Problem: meta_game (2023, round2)

Hacker Cup contest strategy often involves a metagame, where choosing which problems to work on might just be an important decision. On a Quest to become more Pro, you encounter an oracle promising to teach you the contest meta if you play her own Meta-game.

The oracle presents a peg board with \(2N\) moving dots. The initial \(y\)-positions of the dots are given as two arrays \(A_{1..N}\) and \(B_{1..N}\). Each second, simultaneously, \(A_1\) will move to the end of \(B\), while \(B_1\) will move to the end of \(A\) (with all elements shifting left accordingly).

You can connect the dots to form a *Meta-like logo* if all of the following are true:
* For the first half of both arrays, each dot in \(A\) is below the corresponding dot in \(B\).
* For the last half of both arrays, each dot in \(A\) is above the corresponding dot in \(B\).
* \(A\) equals the reverse of \(B\).

Formally:
* \(A_i < B_i\) for every \(i < (N+1)/2\)
* \(A_i > B_i\) for every \(i > (N+1)/2\)
* \(A_i = B_{N-i+1}\) for every \(i = 1..N\)

Note that if \(N\) is odd, the arrays' middle elements are not subject to the first two constraints.

The following is a visualization of a Meta-like logo (corresponding to the first sample case), with dots in \(A\) shown in red and dots in \(B\) shown in blue.

{{PHOTO_ID:359057163229199|WIDTH:500}}

You must answer the oracle: how many seconds must pass before the first time a Meta-like logo appears? If one never appears, output \(-1\).

# Constraints
\(1 \leq T \leq 135\)
\(2 \leq N \leq 2{,}000{,}000\)
\(0 \leq A_i, B_i \leq 1{,}000{,}000{,}000\)

The sum of \(N\) across all test cases is at most \(9{,}000{,}000\).

# Input Format

Input begins with an integer \(T\), the number of test cases. For each case, there is first a line containing a single integer \(N\). Then, there is a line containing integers \(A_1, ..., A_N\). Then, there is a line containing integers \(B_1, ..., B_N\).

# Output Format

For the \(i\)th test case, print "`Case #i:` " followed by a single integer, the number of seconds that must pass before a Meta-like logo appears, or \(-1\) if that will never happen.

# Sample Explanation

The first test case is shown above. \(A\) and \(B\) already form a Meta-like logo, so the answer is 0.

The second case is not initially a Meta-like logo, for several reasons. One reason is that it is not symmetric. Specifically, the \([3, 3, 2, 3, 5 ,6]\) is not the reverse of \([4, 4, 6, 5, 3 ,2]\). After \(1\) second though, this case turns into the case above and is Meta-like.

The third and fourth cases will never turn into a Meta-like logo, no matter how many seconds we wait.

In the fifth case, after 6 seconds we see the first Meta-like logo. In this case \(A = [1, 1, 2, 2]\) and \(B = [2, 2, 1, 1]\).

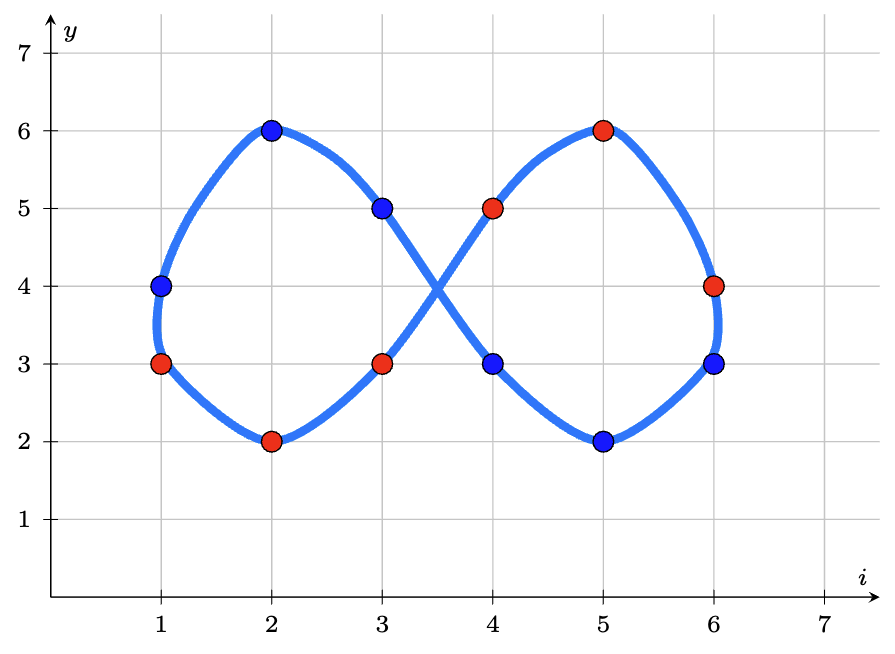

Sample input:
8
6
3 2 3 5 6 4
4 6 5 3 2 3
6
3 3 2 3 5 6
4 4 6 5 3 2
6
4 3 2 3 5 6
3 4 6 5 3 2
2
1 1
1 1
4
2 2 2 2
1 1 1 1
5
3 3 3 3 3
1 1 1 1 1
5
3 3 3 3 3
1 1 1 1 3
5
1 1 1 1 3
3 3 3 3 3

Sample output:
Case #1: 0
Case #2: 1
Case #3: -1
Case #4: -1
Case #5: 6
Case #6: -1
Case #7: 7
Case #8: 2

Solution:
Note that over time, a pair of dots that are next to each other will always stay next to each other.

If \(N\) is even and \(A_i = B_i\) for any \(i\), we know that an answer is not possible by definition. If \(N\) is odd, then there can be at most \(1\) place where \(A_i = B_i\) (the midpoint of the metalike-logo), so we can find it and get the answer in \(\mathcal{O}(N)\), or return \(-1\) if there's more than one \(i\) where \(A_i = B_i\).

Otherwise, every \(A_i \ne B_i\), and we can first just think about each \(i\) as the lower vs higher dot. For a meta-like logo, the relationship always look like this:
```
(even N)                    (odd N)
3 2 3 5 6 4  -> LLLHHH      3 2 3 x 5 6 4 ->  LLLxHHH
4 6 5 3 2 3  -> HHHLLL      4 6 5 x 3 2 3 ->  HHHxLLL
```
Let's first consider even \(N\) by simulating the first pattern in reverse:
```
(t)     (t-1)   (t-2)   (t-N/2)                 (t-N)
LLLHHH  LLLLHH  LLLLLH  LLLLLL  HLLLLL  HHLLLL  HHHLLL
HHHLLL  HHHHLL  HHHHHL  HHHHHH  LHHHHH  LLHHHH  LLLHHH

(t-N-1)                                 (t-2N)
HHHHLL  HHHHHL  HHHHHH  LHHHHH  LHHHHH  LLHHHH  LLLHHH
LLLLHH  LLLLLH  LLLLLL  HLLLLL  HLLLLL  HHLLLL  HHHLLL
```
Thus the pattern repeats after \(2N\) steps. If an answer exists, then at any given time:
* for even \(N\), there's at most \(1\) place when \(A_i < B_i\) inverts to \(A_{i+1} > B_{i+1}\) (or the reverse).
* for odd \(N\), the middle element eithers conform to its left or right side, so this still holds.

Therefore, the midpoint of the metalike logo either be this inversion point, or the first/last element. Either way, there are \(\mathcal{O}(1)\) possible candidates for the midpoints. After we've found these candidates, we can simulate \(2N\) steps on the input arrays using a double-ended queue (updating the positions of the midpoint candidates at each step). If at any time a midpoint candidate actually shifts to the midpoint, we can do a check to see if \(A\) equals the reverse of \(B\).

There are \(\mathcal{O}(1)\) midpoint candidates, and each can only reach the midpoint twice in our \(2N\) simulated time steps. Thus, the reverse condition is checked at most \(\mathcal{O}(1)\) times. The overall running time is \(\mathcal{O}(N)\).

#include <deque>
#include <iostream>
#include <vector>
using namespace std;

int N;
deque<int> A, B;

bool is_metalike_now() {
  for (int i = 0; i < N; i++) {
    if (i+1 < (N+1)/2 && !(A[i] < B[i])) {
      return false;
    }
    if (i+1 > (N+1)/2 && !(A[i] > B[i])) {
      return false;
    }
    if (A[i] != B[N - i - 1]) {
      return false;
    }
  }
  return true;
}

// Simulate 2*N seconds.
// Given a vector M of O(1) candidate midpoints (index of the middle elem if N
// is odd, or right after the middle if N even), return the first time that:
// - some m in M becomes the midpoint floor(N/2) (both even and odd N), and
// - is_meta_like() holds true.
int check(vector<int> M) {
  for (int t = 0; t <= 2*N; t++) {
    for (int m : M) {
      if (m == N/2 && is_metalike_now()) {
        return t;
      }
    }
    A.push_back(B[0]);
    B.push_back(A[0]);
    A.pop_front();
    B.pop_front();
    for (int i = 0; i < (int)M.size(); i++) {
      if (--M[i] < 0) {
        M[i] += N;
      }
    }
  }
  return -1;
}

int solve() {
  cin >> N;
  A.resize(N);
  B.resize(N);
  for (int i = 0; i < N; i++) {
    cin >> A[i];
  }
  for (int i = 0; i < N; i++) {
    cin >> B[i];
  }
  // Handle any equal pairs.
  vector<int> eq;
  for (int i = 0; i < N; i++) {
    if (A[i] == B[i]) {
      if (N % 2 == 0) {
        return -1;
      }
      eq.push_back(i);
    }
  }
  if (eq.size() > 1) {
    return -1;
  }
  if (eq.size() == 1) {
    return check({eq[0]});
  }
  // From here on, guaranteed that A[i] != B[i].
  // Check the number of times that A[i] < B[i] flips.
  vector<int> flipped;
  for (int i = 1; i < N; i++) {
    if ((A[i - 1] < B[i - 1]) != (A[i] < B[i])) {
      flipped.push_back(i);
    }
  }
  if (flipped.size() > 1) {
    return -1;
  }
  // Might as well consider elements 0 and N-1 to be midpoints.
  flipped.push_back(0);
  flipped.push_back(N-1);
  return check(flipped);
}

int main() {
  int T;
  cin >> T;
  for (int t = 1; t <= T; t++) {
    cout << "Case #" << t << ": " << solve() << endl;
  }
  return 0;
}